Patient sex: M
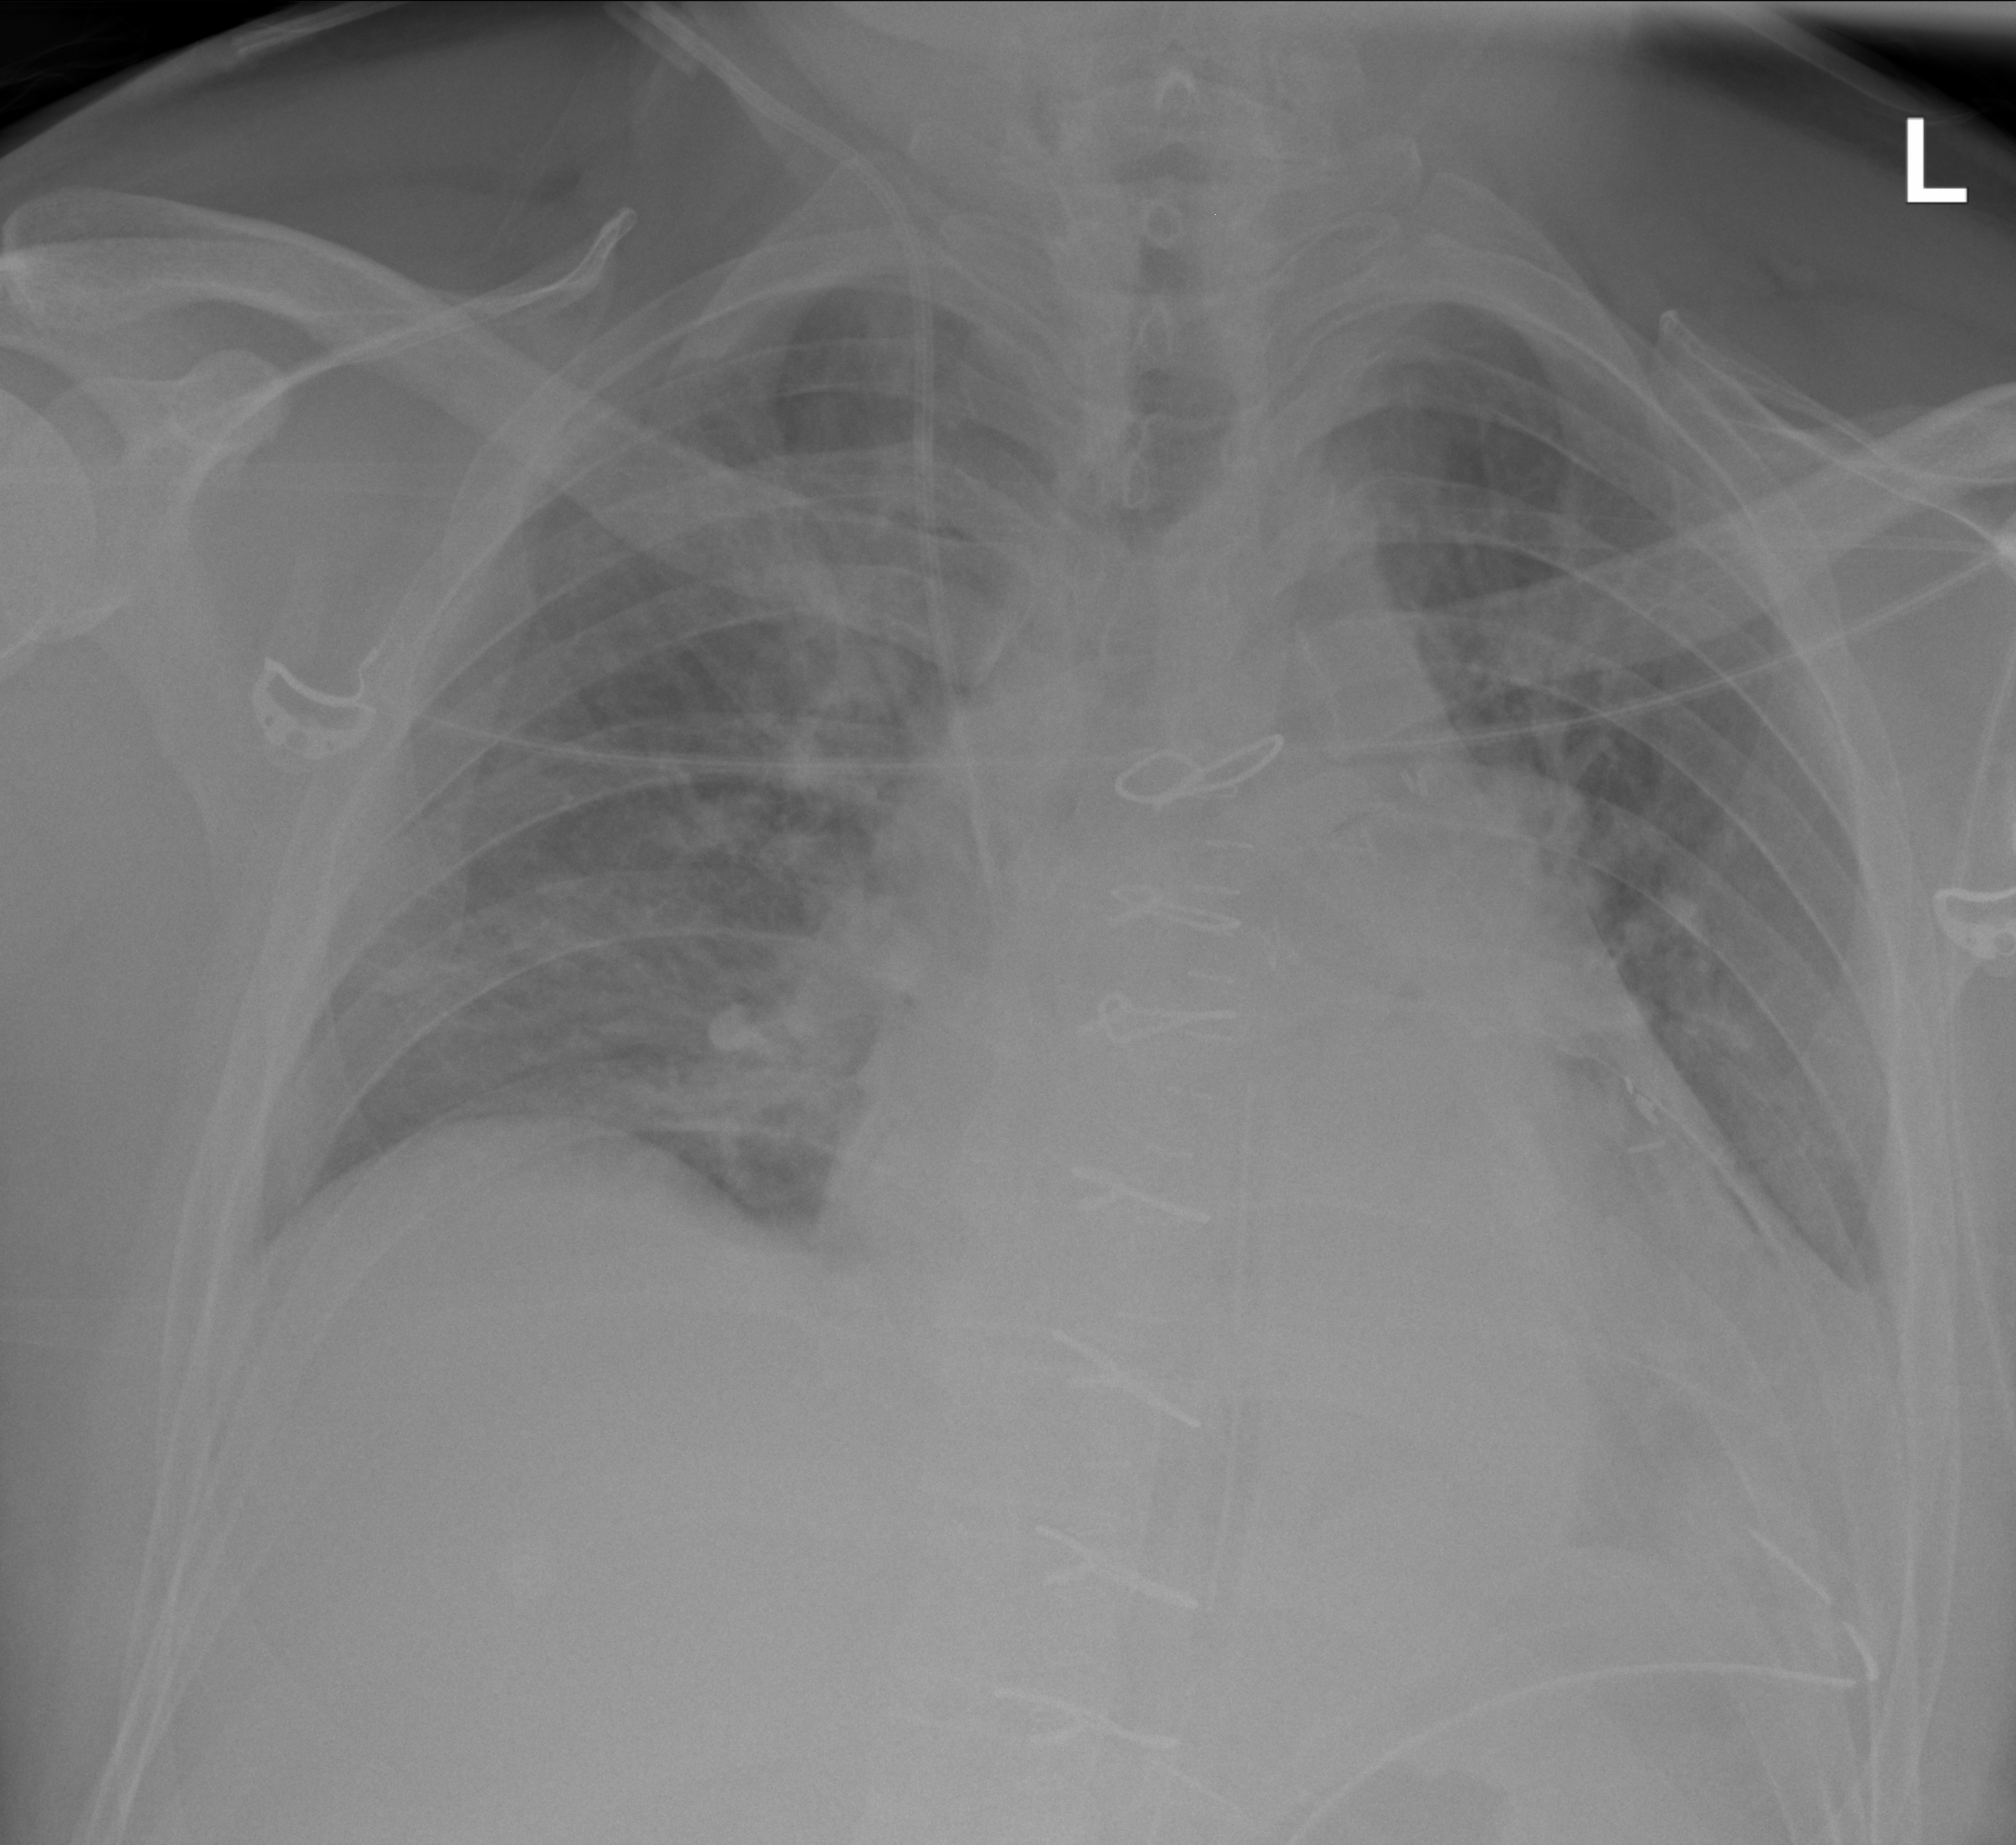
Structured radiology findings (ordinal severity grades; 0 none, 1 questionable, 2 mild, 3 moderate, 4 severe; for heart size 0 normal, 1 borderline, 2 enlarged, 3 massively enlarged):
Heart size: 2
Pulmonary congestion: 2
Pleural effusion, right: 0
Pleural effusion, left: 2
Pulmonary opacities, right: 1
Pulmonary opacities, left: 1
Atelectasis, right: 0
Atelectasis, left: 2